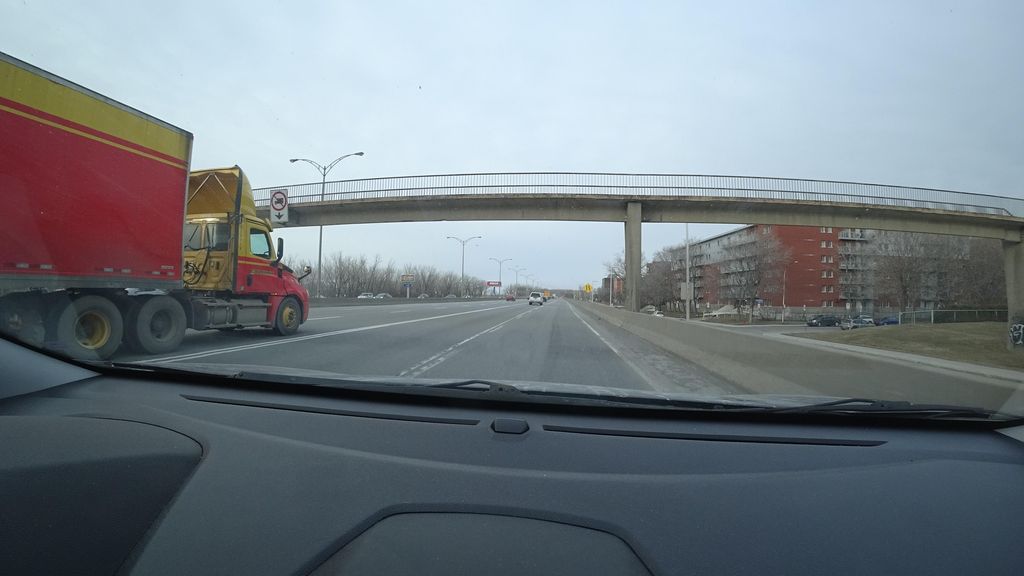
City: montreal